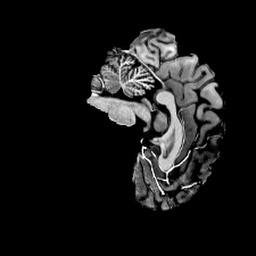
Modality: T1w
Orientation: sagittal
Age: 22
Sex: female
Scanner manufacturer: siemens
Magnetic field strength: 6.98 T
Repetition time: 6 s
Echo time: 0.00302 s